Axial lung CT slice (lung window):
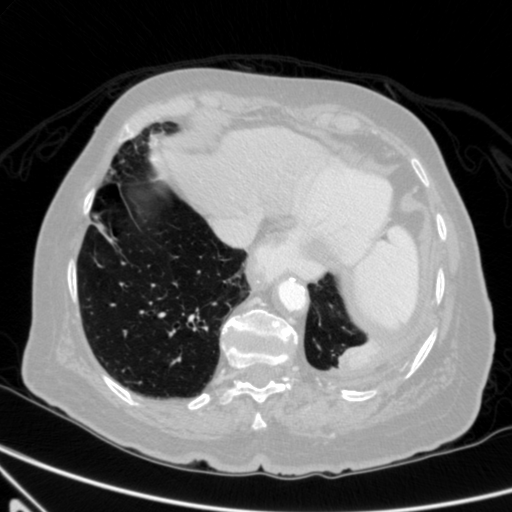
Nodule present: no